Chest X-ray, PA view. Patient: 56 years old, sex F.
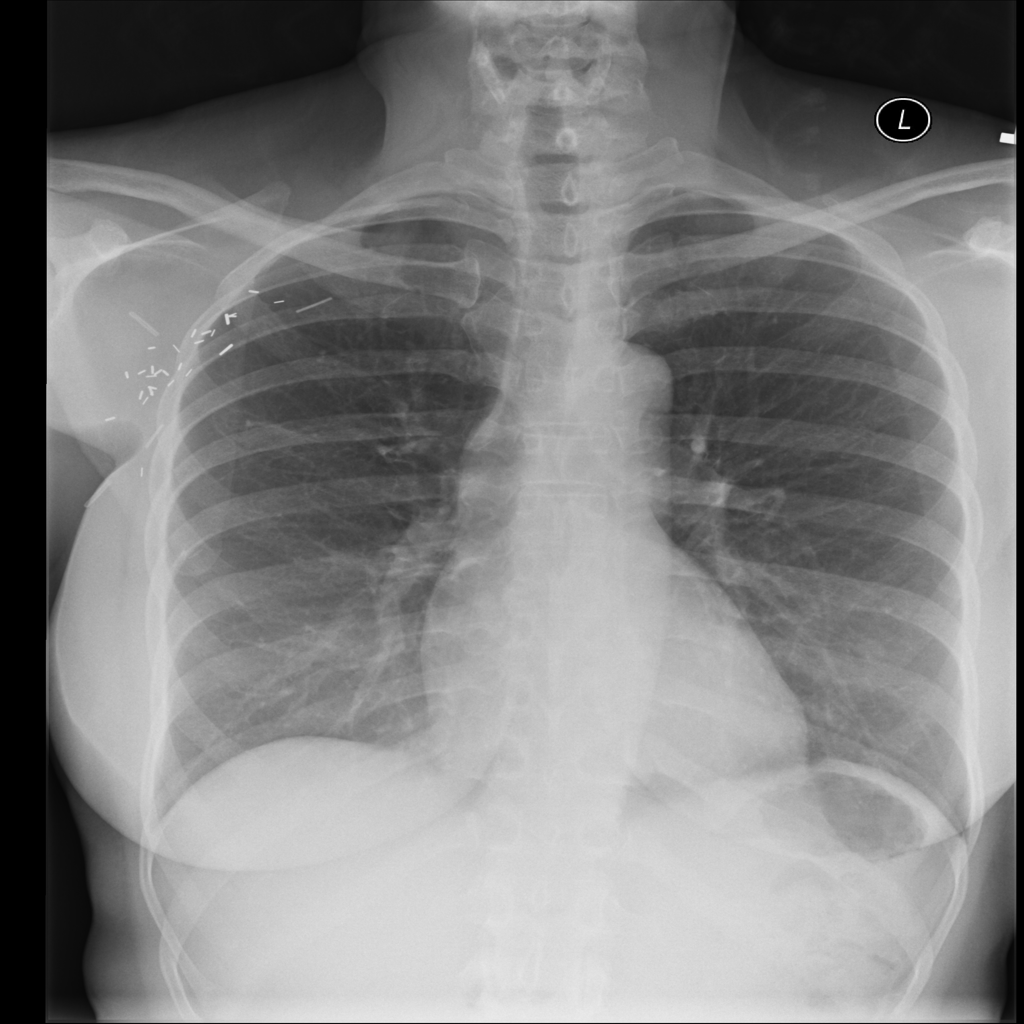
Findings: No Finding